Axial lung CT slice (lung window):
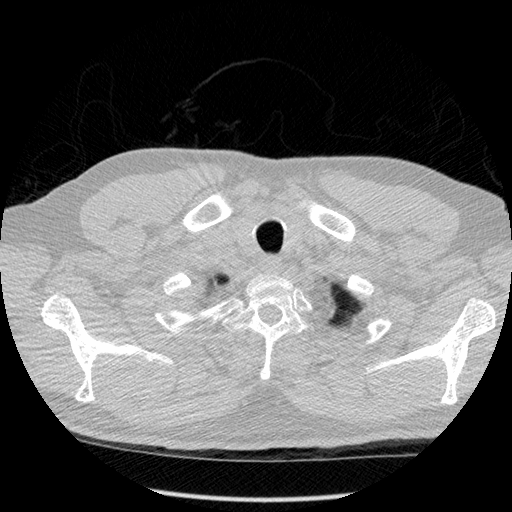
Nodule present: no